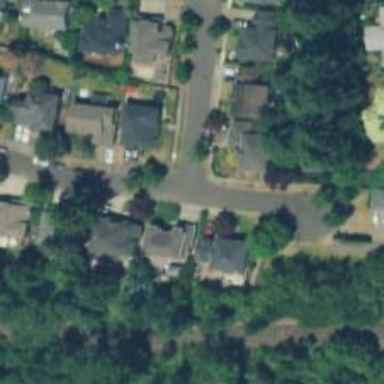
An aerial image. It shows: Residential road with sidewalk on the left.